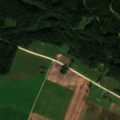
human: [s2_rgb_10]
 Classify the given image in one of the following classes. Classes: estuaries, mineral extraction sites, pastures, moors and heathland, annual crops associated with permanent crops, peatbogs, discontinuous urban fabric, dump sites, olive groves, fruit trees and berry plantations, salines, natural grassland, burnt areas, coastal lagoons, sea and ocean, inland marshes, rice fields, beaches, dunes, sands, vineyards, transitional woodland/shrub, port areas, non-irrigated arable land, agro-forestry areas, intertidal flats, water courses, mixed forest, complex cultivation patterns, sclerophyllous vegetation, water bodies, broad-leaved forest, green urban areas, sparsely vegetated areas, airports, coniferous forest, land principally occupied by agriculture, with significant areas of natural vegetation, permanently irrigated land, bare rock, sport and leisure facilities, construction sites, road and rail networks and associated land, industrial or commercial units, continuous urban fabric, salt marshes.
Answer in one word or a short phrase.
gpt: non-irrigated arable land, complex cultivation patterns, coniferous forest, transitional woodland/shrub